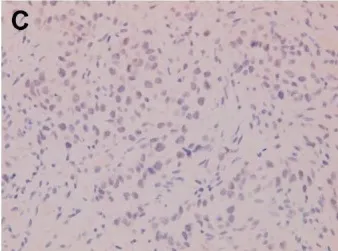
Metastatic squamous cell carcinoma over peritoneum. TTF-1.
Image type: pathology (immunostaining)